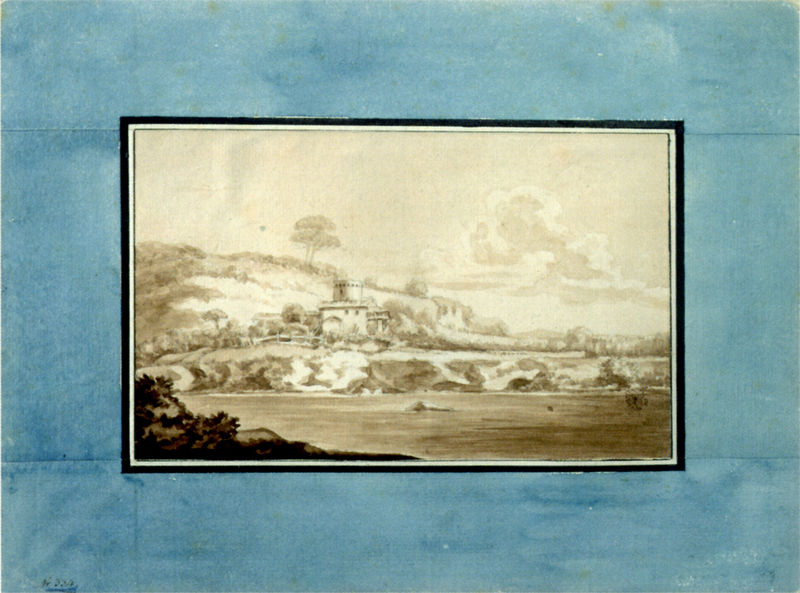
Titel: Tiberpartie (?)
Künstler: Johann Wolfgang Goethe
Standort: Weimar
Institution: Klassik Stiftung Weimar
Schlagwörter: baum, berg, blau, blätter, dunkel, felsen, gemälde, himmel, laub, meer, schatten, wasser, weiß, wolken, aquarell, bäume, fluss, grün, landschaft, sand, see, stadt, teich, ufer, braun, fenster, grau, hell, hintergrund, schwarz, skizze, vordergrund, zeichnung, gebäude, haus, park, rasen, schloss, wolke, zaun, beige, wand, architektur, rahmen, steine, bild, signatur, öl, erde, ferne, hügel, mühle, natur, busch, büsche, gewässer, sonne, sträucher, insel, pflanzen, wald, anhöhe, boot, boote, turm, hellblau, strand, bilderrahmen, papier, ansicht, fassade, süden, vedute, gebirge, hang, grafik, graphik, tag, rand, sepia, böschung, foto, fotografie, tusche, burg, palast, festung, druck, radierung, stich, schwarzweiß, bleistiftzeichnung, gewölk, lavierung, klassisch, lagune, verzerrt, gartne, kumulus, ufel